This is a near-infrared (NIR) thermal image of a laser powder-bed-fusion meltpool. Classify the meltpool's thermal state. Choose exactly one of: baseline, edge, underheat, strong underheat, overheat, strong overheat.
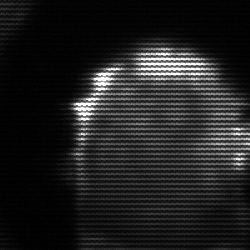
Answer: baseline